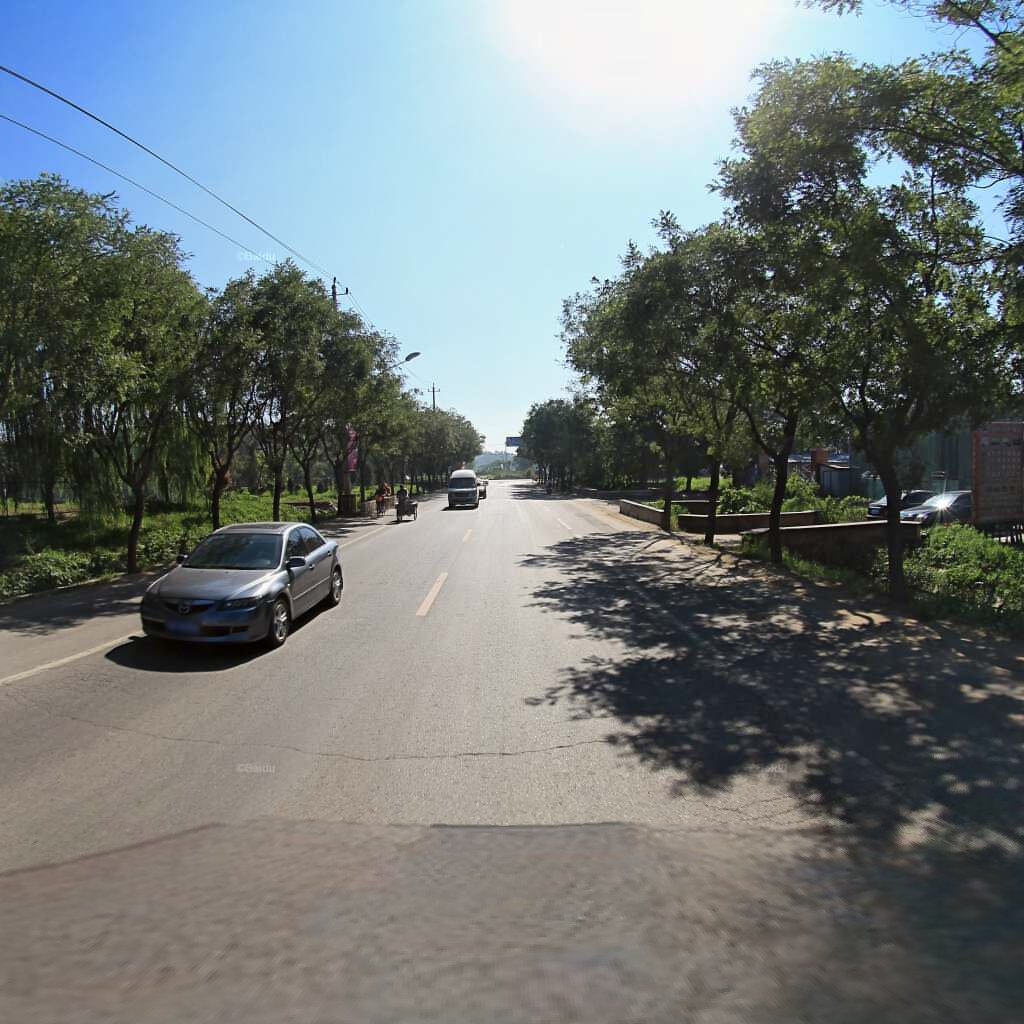
Region: Chaoyang
Road damage annotations: alligator crack, transverse crack, alligator crack